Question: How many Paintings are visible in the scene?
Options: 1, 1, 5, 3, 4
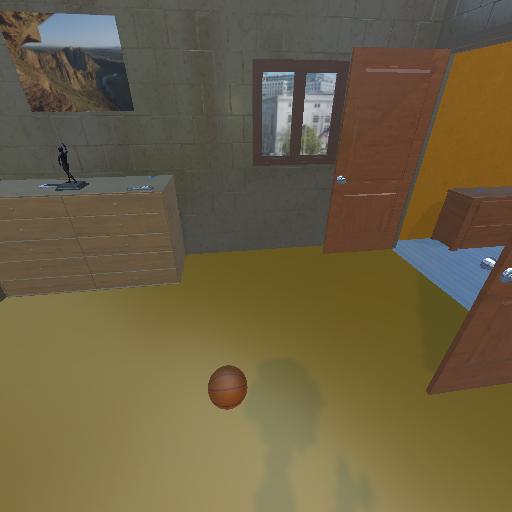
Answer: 1